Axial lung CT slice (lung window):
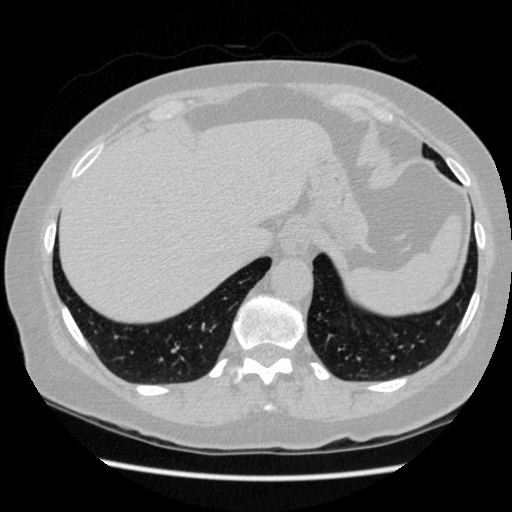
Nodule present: no